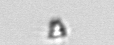
Label: Pyramimonas